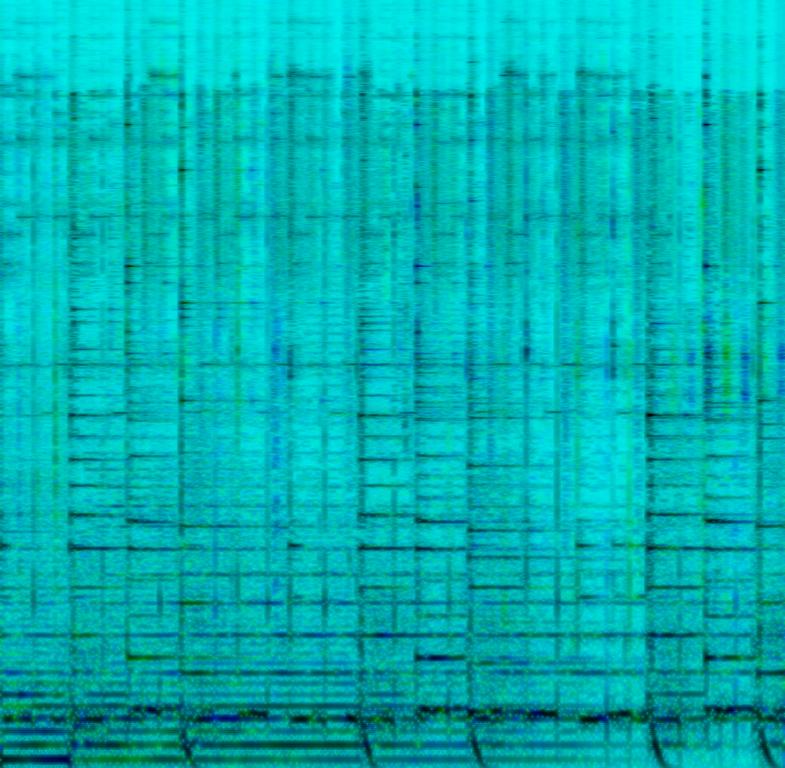
This is a TV series theme. It is an instrumental piece. There is a melody being played on an acoustic guitar. There are various percussive elements in this piece. The piece is mostly rhythmic and there is an eccentric feel to it. This piece could be used as an accompaniment piece in a latin dance course.